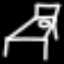
Label: bed